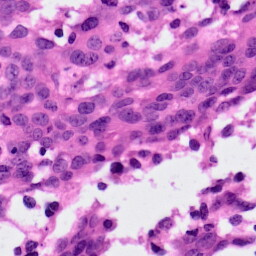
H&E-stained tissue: Ovarian